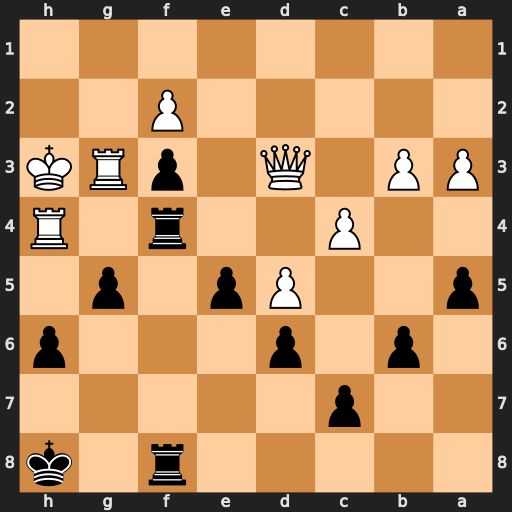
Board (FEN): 5r1k/2p5/1p1p3p/p2Pp1p1/2P2r1R/PP1Q1pRK/5P2/8
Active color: b
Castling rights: -
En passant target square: -
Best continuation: Rxh4#